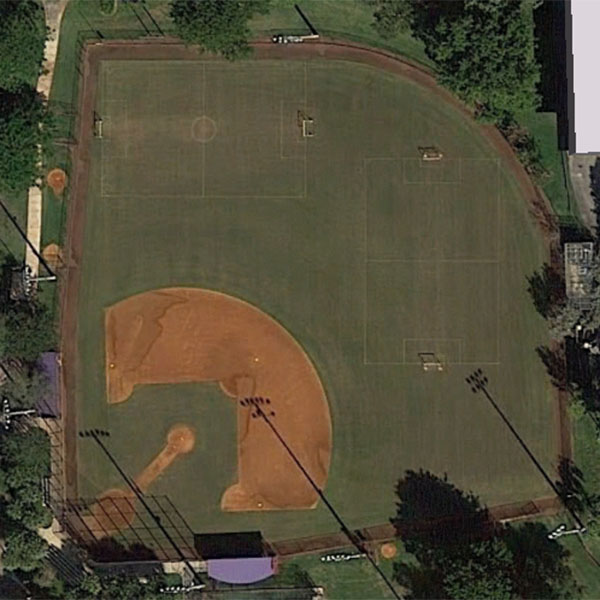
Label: BaseballField